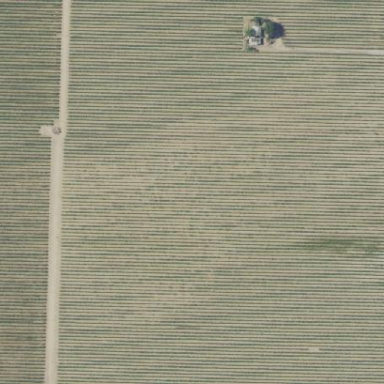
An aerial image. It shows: Vineyard with grape crops.